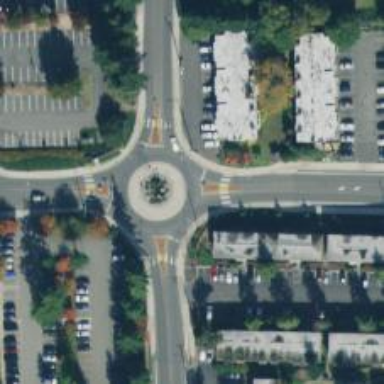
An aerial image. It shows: Tertiary road that leads to roundabout.